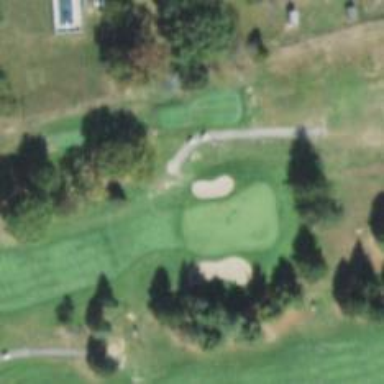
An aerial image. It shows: Service road used as golf cart path.